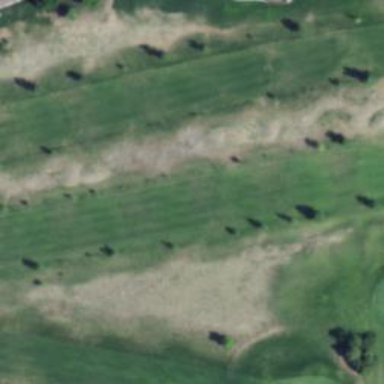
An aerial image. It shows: View of golf hole.